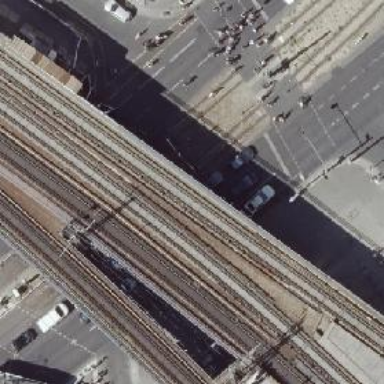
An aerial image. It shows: Bridge carrying electrified light rail without ballast.